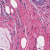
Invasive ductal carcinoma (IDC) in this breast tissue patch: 0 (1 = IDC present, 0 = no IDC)